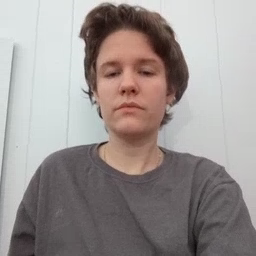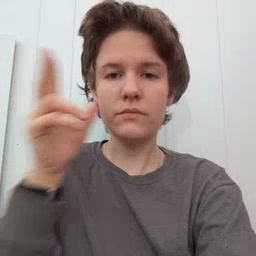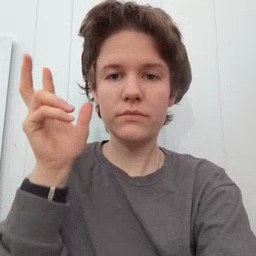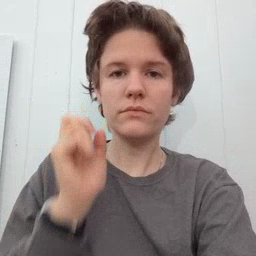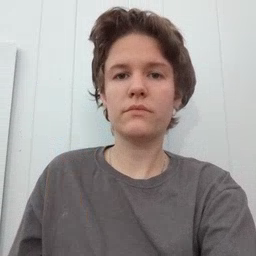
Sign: hear